Question: I have got the coupled system of 4 differential equations in the picture. I have got 4 functions (xG; yG ;gamma; beta) and their derivatives. They are all function of the same independent variable t.
I am trying to solve it with odeint. The problem is that, in order to do so, I think I need to express the system in a way that each second derivative is not dependent on other second derivatives. This involves a quantity of math that will surely take me to an error somewhere (I tried!).
Do you know how I could either:
1. Solve this system of differential equations as it is?
2. or get python to isolate the second derivatives for me?
I am attaching my test code
Thanks

'''
import numpy
import math
from numpy import loadtxt
from pylab import figure, savefig
import matplotlib.pyplot as plt
# Use ODEINT to solve the differential equations defined by the vector field
from scipy.integrate import odeint
def vectorfield(w, t, p):
"""
Defines the differential equations for the coupled system.
Arguments:
w : vector of the state variables:
w = [Xg, Xg1 Yg, Yg1, Gamma, Gamma1, Beta, Beta1]
t : time
p : vector of the parameters:
p = [m, rAG, Ig,lcavo]
"""
#Xg is position ; Xg1 is the first derivative ; Xg2 is the second derivative (the same for the other functions)
Xg, Xg1, Yg, Yg1, Gamma, Gamma1, Beta, Beta1 = w
Xg2=-(Ig*Gamma2*math.cos(Beta))/(rAG*m*(-math.cos(Gamma)*math.sin(Beta)+math.sin(Gamma)*math.cos(Beta)))
Yg2=-(Ig*Gamma2*math.sin(Beta))/(rAG*m*(-math.cos(Gamma)*math.sin(Beta)+math.sin(Gamma)*math.cos(Beta)))-9.81
Gamma2=((Beta2*lcavo*math.sin(Beta))+(Beta1**2*lcavo*math.cos(Beta))+(Xg2)-(Gamma1**2*rAG*math.cos(Gamma)))/(rAG*math.sin(Gamma))
Beta2=((Yg2)+(Gamma2*rAG*math.cos(Gamma))-(Gamma1**2*rAG*math.sin(Gamma))+(Beta1**2*lcavo*math.sin(Beta)))/(lcavo*math.cos(Beta))
m, rAG, Ig,lcavo, Xg2, Yg2, Gamma2, Beta2 = p
# Create f = (Xg', Xg1' Yg', Yg1', Gamma', Gamma1', Beta', Beta1'):
f = [Xg1,
Xg2,
Yg1,
Yg2,
Gamma1,
Gamma2,
Beta1,
Beta2]
return f
# Parameter values
m=2.722*10**4
rAG=2.622
Ig=3.582*10**5
lcavo=4
# Initial conditions
Xg = 0.0
Xg1 = 0
Yg = 0.0
Yg1 = 0.0
Gamma=-2.52
Gamma1=0
Beta=4.7
Beta1=0
# ODE solver parameters
abserr = 1.0e-8
relerr = 1.0e-6
stoptime = 5.0
numpoints = 250
#create the time values
t = [stoptime * float(i) / (numpoints - 1) for i in range(numpoints)]
Deltat=t[1]
# Pack up the parameters and initial conditions:
p = [m, rAG, Ig,lcavo, Xg2, Yg2, Gamma2, Beta2]
w0 = [Xg, Xg1, Yg, Yg1, Gamma, Gamma1, Beta, Beta1]
# Call the ODE solver.
wsol = odeint(vectorfield, w0, t, args=(p,),
atol=abserr, rtol=relerr)
'''
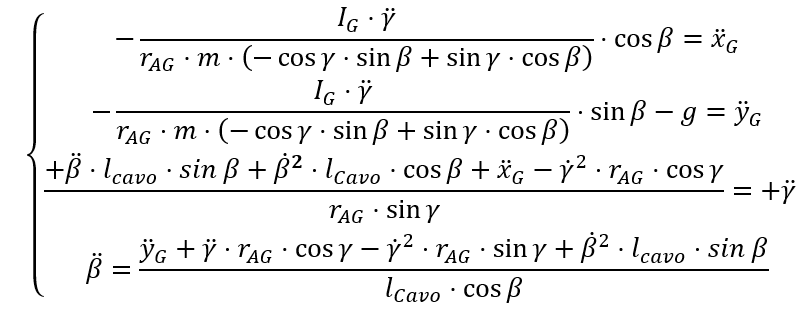
Answer: You need to rewrite all your second order derivatives as first order ones and solve 8 ODE together:
<URL>
Then you need initial conditions for all derivatives, but it seems you already have.
FYI, your code does not run ('line 71: NameError: name 'Xg2' is not defined'), please check it.
Also, for further information see <URL>.
At the first step, you need to decouple the system of equations. While you could solve it manually, I'd not recommend, so let's use 'sympy' module:
'''
import sympy as sm
from sympy import symbols
# define symbols. I assume all the variables are real-valued, this helps the solver. If not, I believe the result will be the same, but just calculated slower
Ig, gamma, gamma1, gamma2, r, m, beta, beta1, beta2, xg2, yg2, g, l = symbols('I_g, gamma, gamma1, gamma2, r, m, beta, beta1, beta2, xg2, yg2, g, l', real = True)
# define left hand sides as expressions
# 2nd deriv of gamma
g2 = (beta2 * l * sm.sin(beta) + beta1**2 *l *sm.cos(beta) + xg2 - gamma1**2 *r * sm.cos(gamma))/(r*sm.sin(gamma))
# 2nd deriv of beta
b2 = (yg2 + gamma2 * r * sm.cos(gamma) - gamma1**2 *r * sm.sin(gamma) + beta1**2 *l *sm.sin(beta))/(l*sm.cos(beta))
# 2nd deriv of xg
x2 = -Ig*gamma2*sm.cos(beta)/(r*m*(-sm.sin(beta)*sm.cos(gamma) + sm.sin(gamma)*sm.cos(beta)))
# 2nd deriv of yg
y2 = -Ig*gamma2*sm.sin(beta)/(r*m*(-sm.sin(beta)*sm.cos(gamma) + sm.sin(gamma)*sm.cos(beta))) - g
# now let's solve the system of four equations to decouple second order derivs
# gamma2 - g2 means "gamma2 - g2 = 0" to the solver. The g2 contains gamma2 by definition
# one could define these equations the other way, but I prefer this form
result = sm.solve([gamma2-g2,beta2-b2,xg2-x2,yg2-y2],
# this line tells the solver what variables we want to solve to
[gamma2,beta2,xg2,yg2] )
# print the result
# note that it is long and ugly, but you can copy-paste it as python code
for res in result:
print(res, result[res])
'''
now we have all the 2nd order derivs decoupled. For example, the expression for 'beta2' is
<URL>
so it (and all the other 2nd order derivatives also) has the form
<URL>
note that there is no dependency on 'xg' or 'yg'.
Let's introduce the two new variables, 'b' and 'k':
<URL>
then the
<URL>
becomes
<URL>
and the full system of ODEs to solve is
<URL>
Now all ODEs are dependent on four variables which are not derivatives of anything. Also, since the 'xg' and 'yg' are degenerated, there are also only 6 equations instead of 8. However, one can rewrite these two equation in the same manner as 'gamma' and 'beta' to obtain full system of 8 equations, and integrate it together.